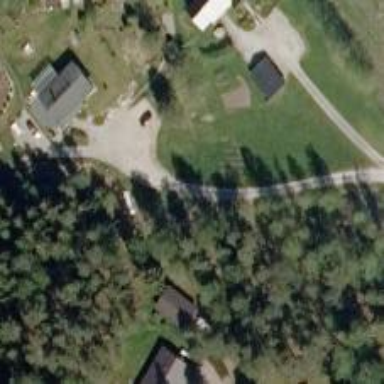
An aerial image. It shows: Driveway with grade 1 track surface.